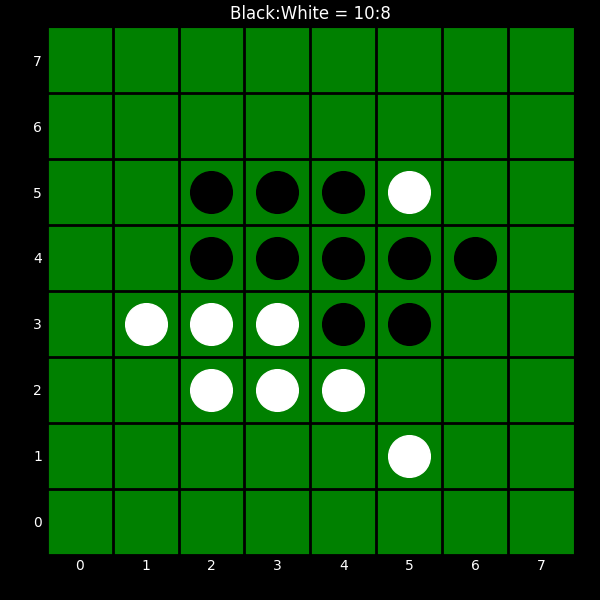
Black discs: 10
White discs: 8